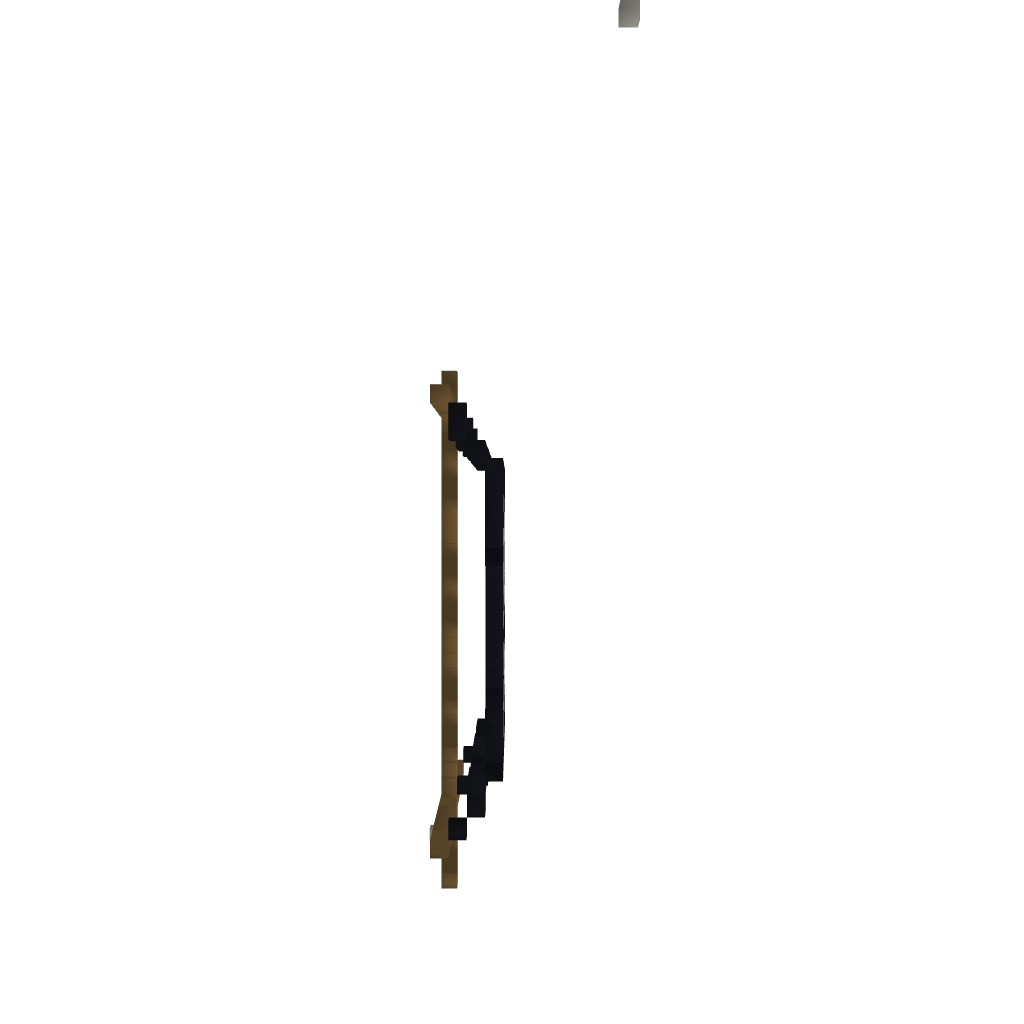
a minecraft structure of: Pirate ship flag